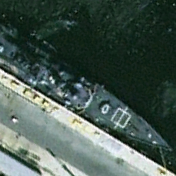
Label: cruiser